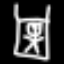
Label: bed